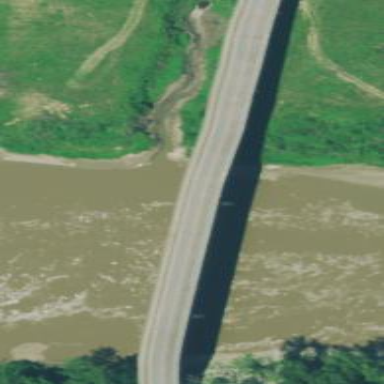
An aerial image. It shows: Man-made bridge.